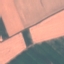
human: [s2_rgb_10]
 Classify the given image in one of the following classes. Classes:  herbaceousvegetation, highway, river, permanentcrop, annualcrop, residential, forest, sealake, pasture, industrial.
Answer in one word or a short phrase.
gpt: AnnualCrop